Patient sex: M
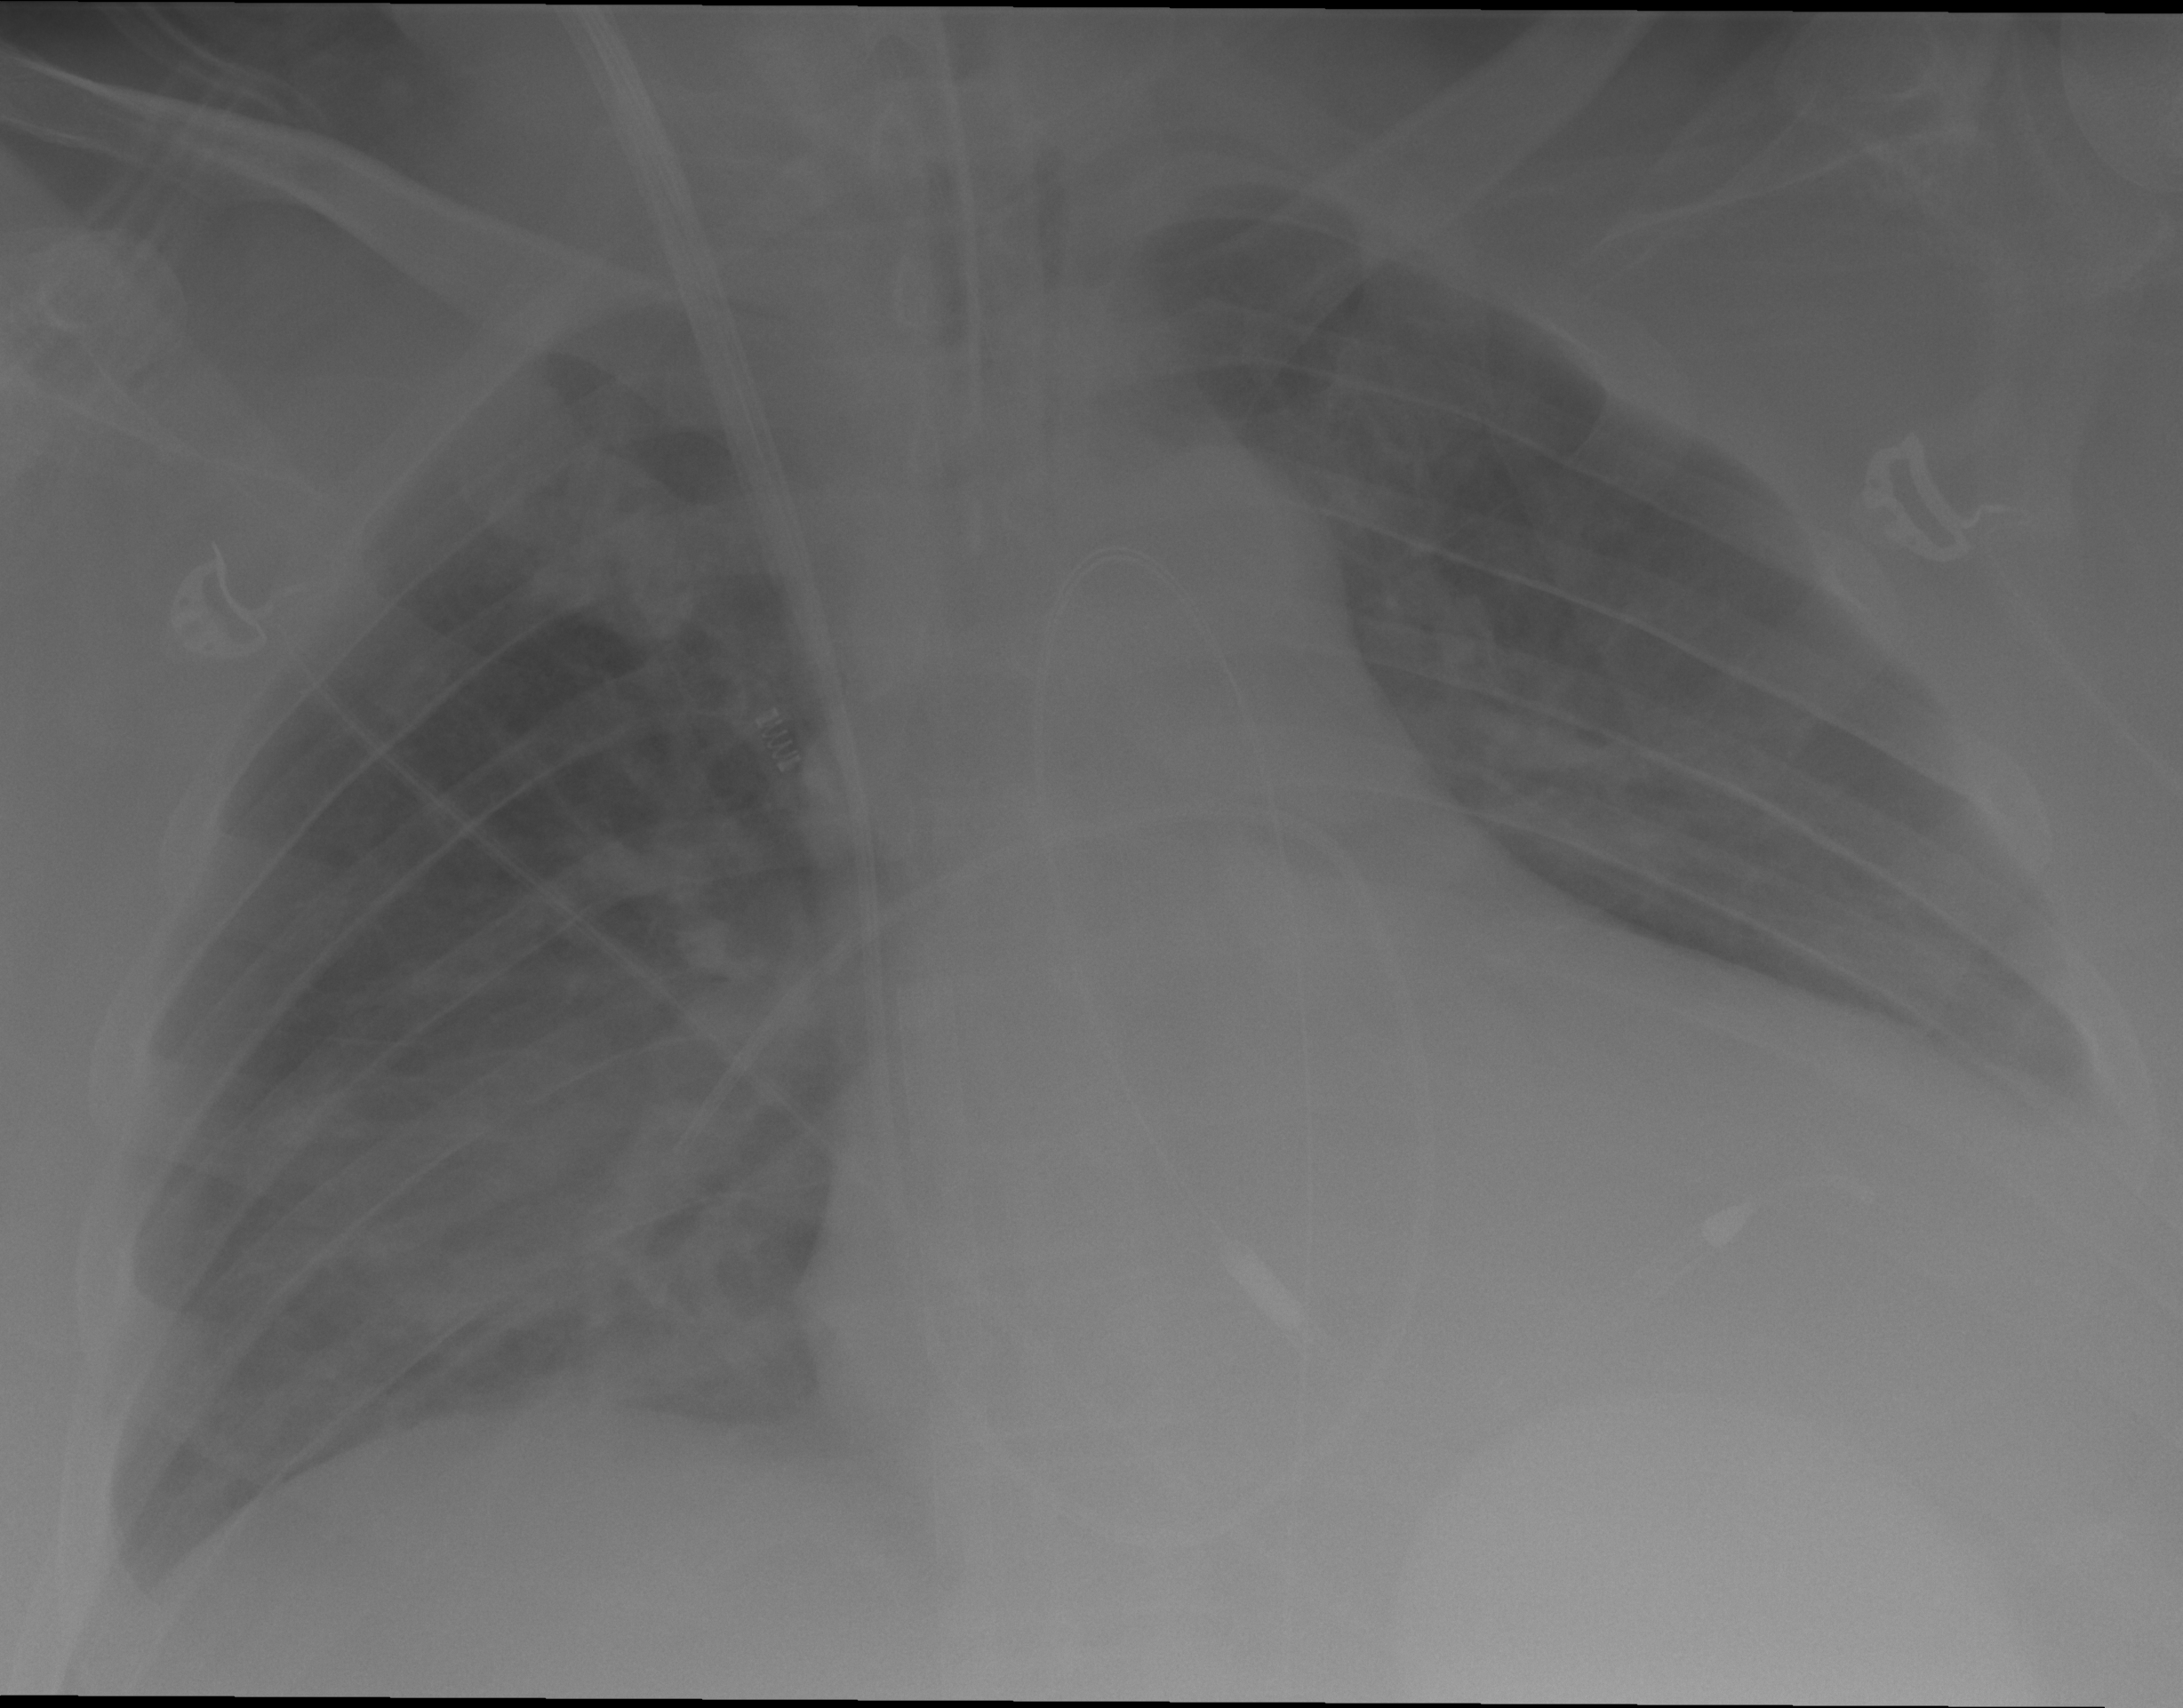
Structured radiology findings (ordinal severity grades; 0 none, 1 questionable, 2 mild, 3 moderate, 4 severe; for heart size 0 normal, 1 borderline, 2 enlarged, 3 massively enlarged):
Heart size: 2
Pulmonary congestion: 2
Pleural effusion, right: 0
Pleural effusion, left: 2
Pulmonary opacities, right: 2
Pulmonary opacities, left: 0
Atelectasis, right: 2
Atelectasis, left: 2